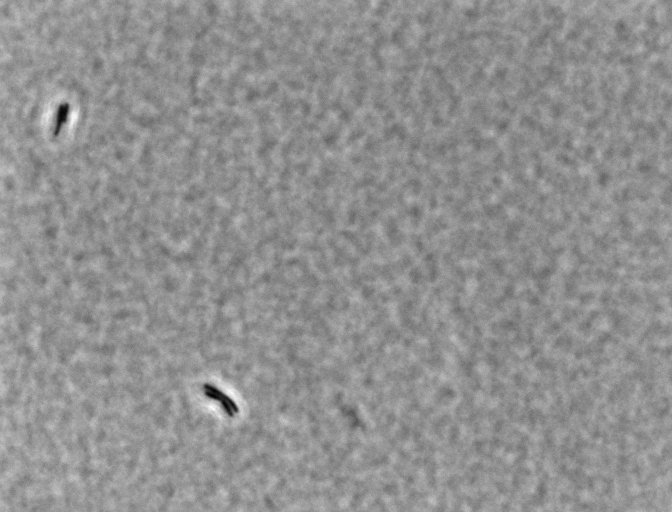
Bacillus coagulans